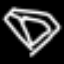
Label: diamond